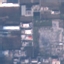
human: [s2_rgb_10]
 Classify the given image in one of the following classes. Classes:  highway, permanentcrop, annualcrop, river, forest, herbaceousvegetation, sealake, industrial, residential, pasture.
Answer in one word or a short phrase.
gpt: Industrial